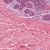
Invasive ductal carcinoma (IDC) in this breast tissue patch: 0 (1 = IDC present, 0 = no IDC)